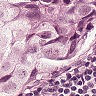
Metastatic tissue present: yes